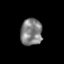
Tissue: skin
Cell type: Epithelial cells
Senescence score: 0.2754
Nuclear area (px): 570
Mean DAPI intensity: 129.675